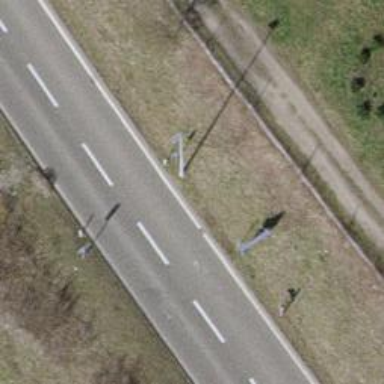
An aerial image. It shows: Asphalt motorway link.